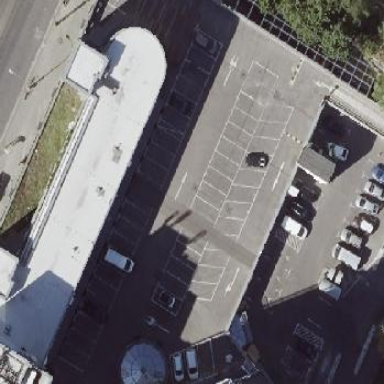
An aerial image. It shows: Rooftop parking area with asphalt surface.